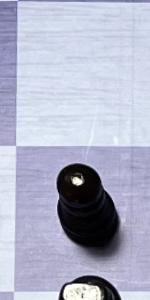
Label: Pawn_Black